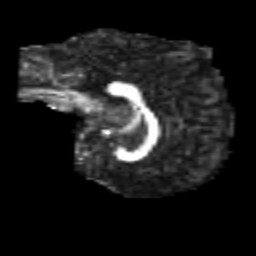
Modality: FA
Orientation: sagittal
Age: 29
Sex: male
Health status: healthy